Interaction volume radius: 10 \u00c5
Interaction volume height: 15 \u00c5
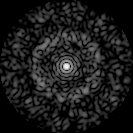
Disorder parameter: 0.8244